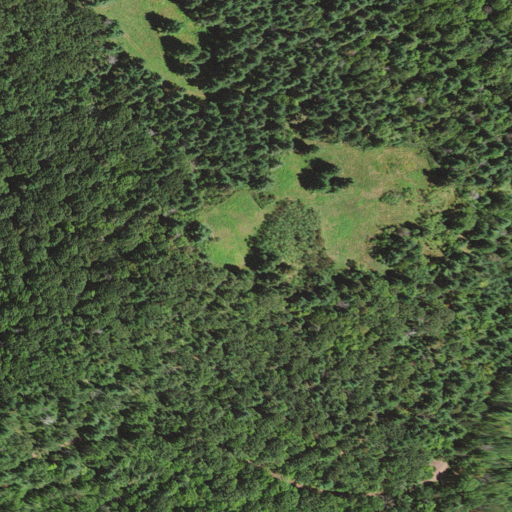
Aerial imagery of mountain in Virginia named Bald Knob containing mixed forest, open development, evergreen forest, and deciduous forest